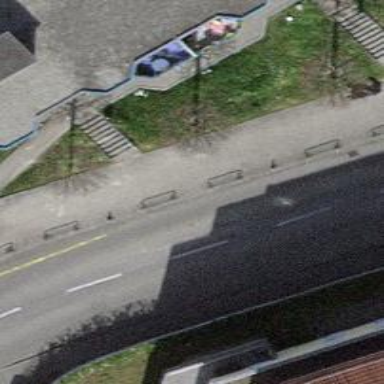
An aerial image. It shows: Set of concrete steps.